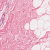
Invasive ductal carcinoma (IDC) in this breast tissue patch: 0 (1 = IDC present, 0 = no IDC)